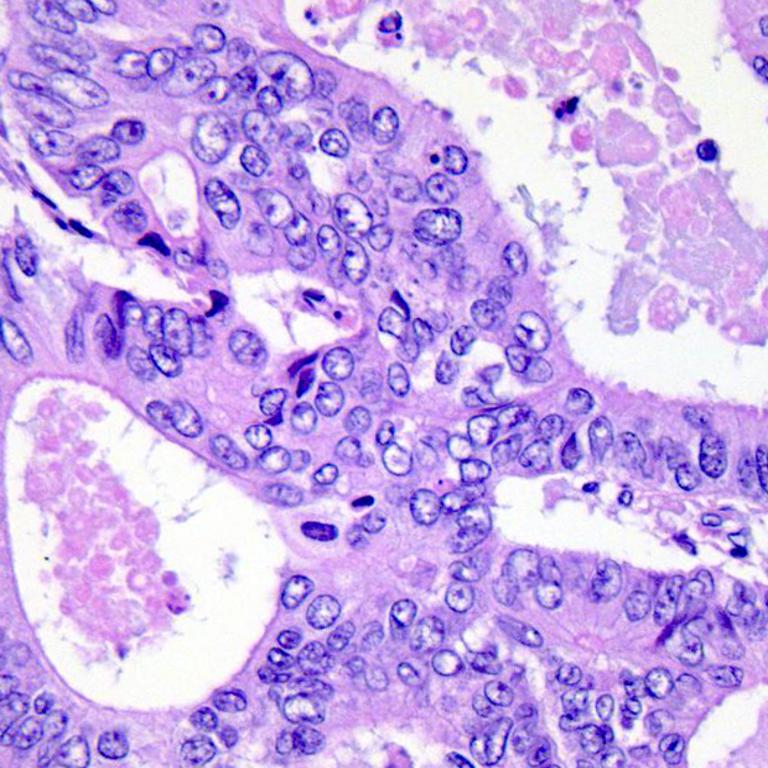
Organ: colon
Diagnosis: adenocarcinomas